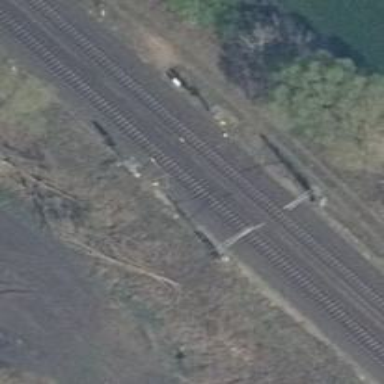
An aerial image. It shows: Railway signal.